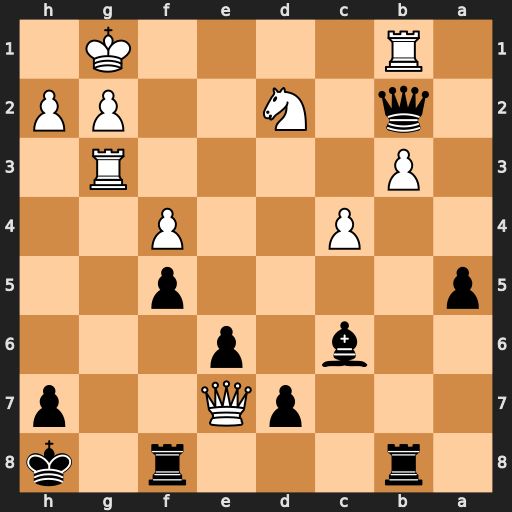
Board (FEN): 1r3r1k/3pQ2p/2b1p3/p4p2/2P2P2/1P4R1/1q1N2PP/1R4K1
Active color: b
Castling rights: -
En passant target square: -
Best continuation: Qd4+ Kh1 Rbe8 Nf3 Bxf3